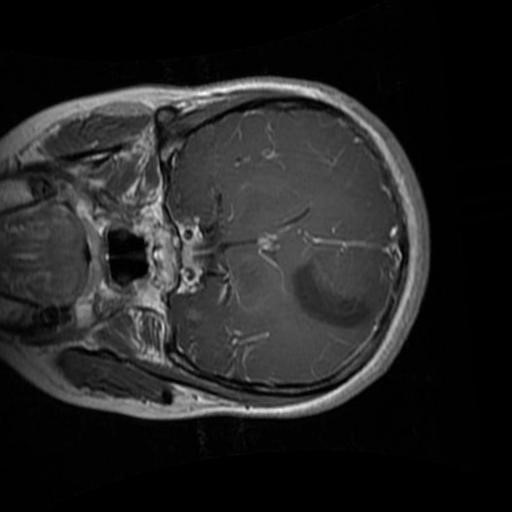
Label: brain_glioma